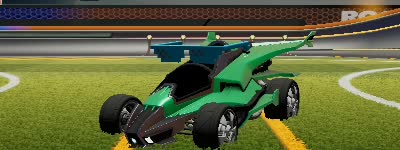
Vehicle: aftershock